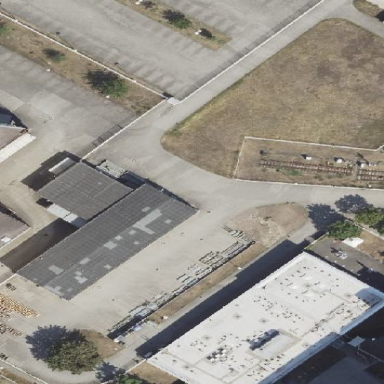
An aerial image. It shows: Warehouse.